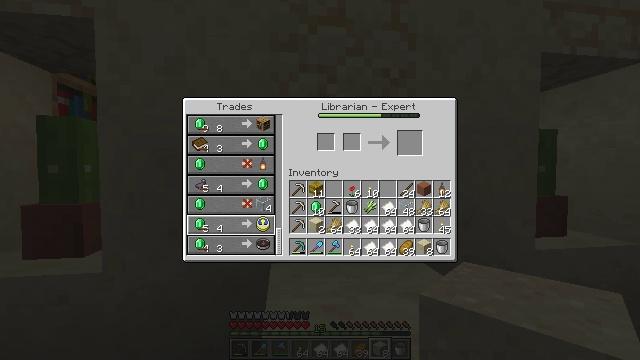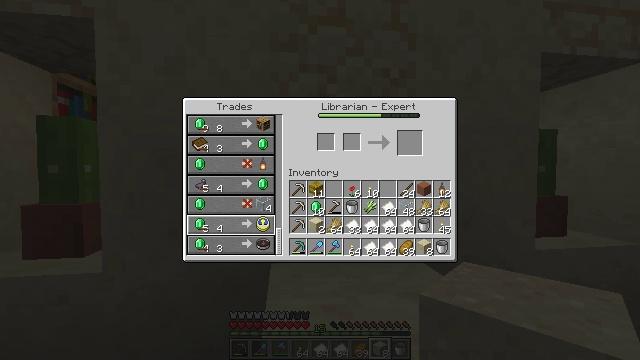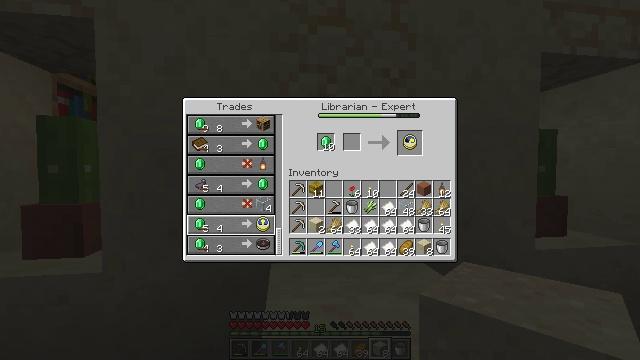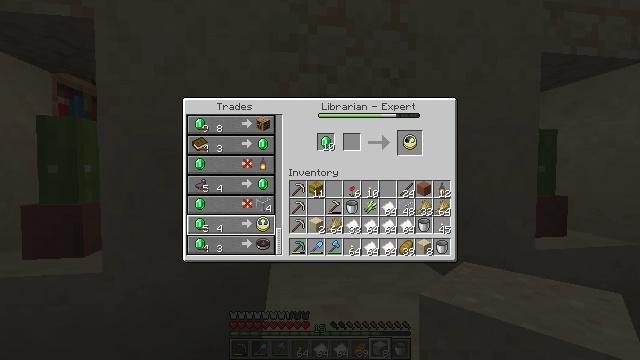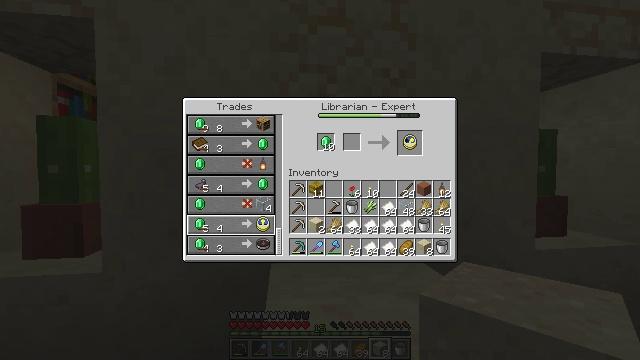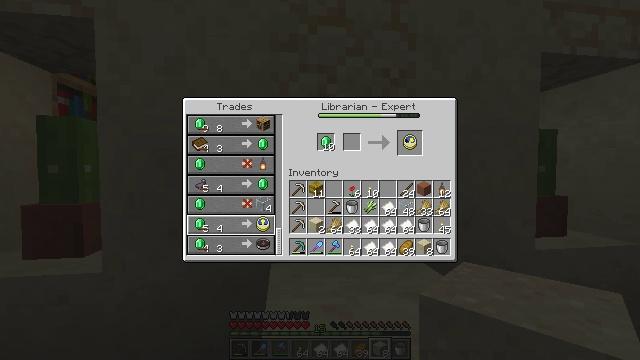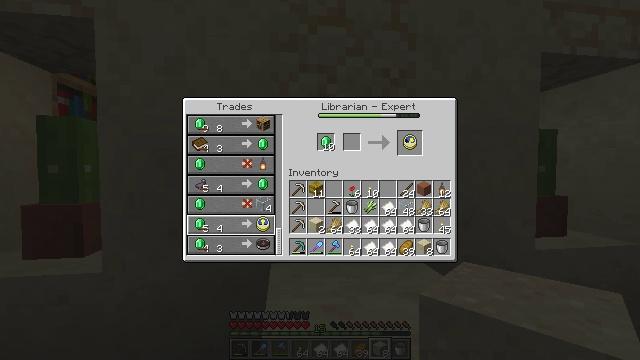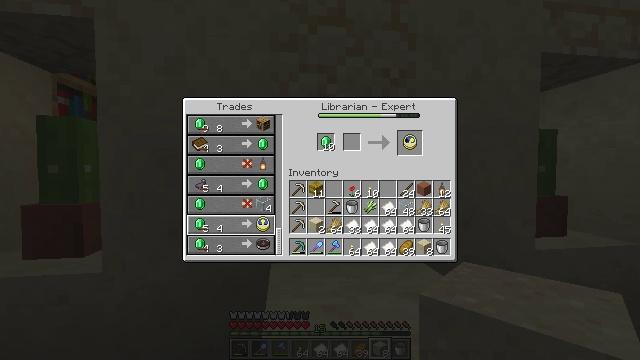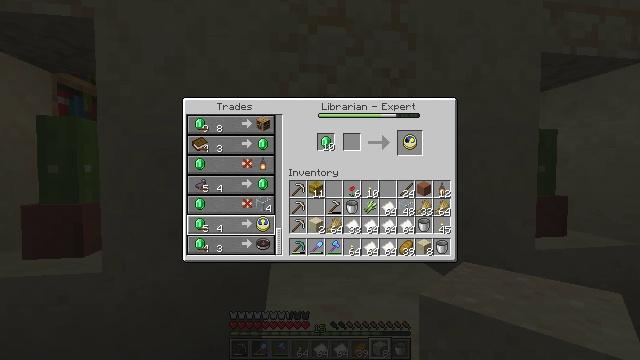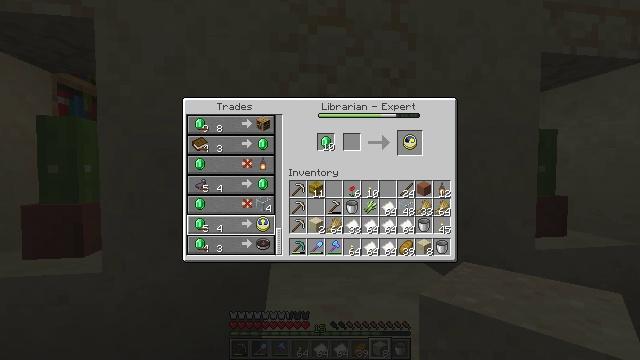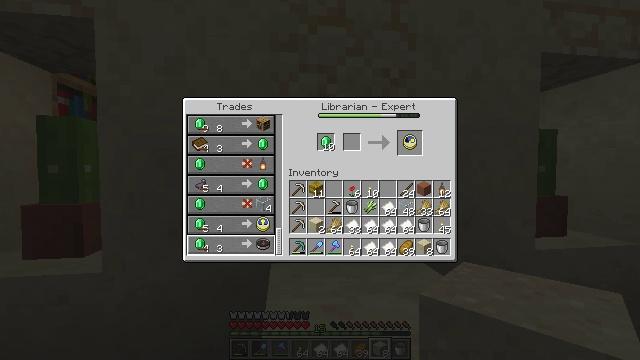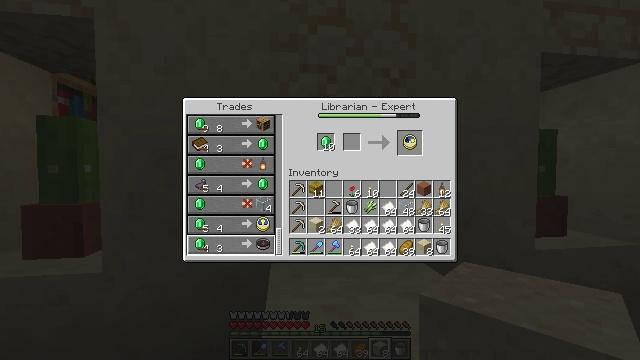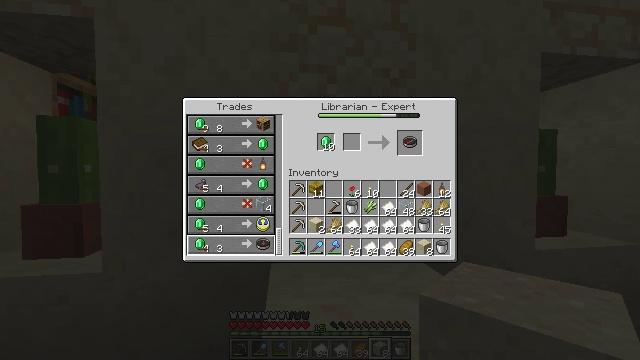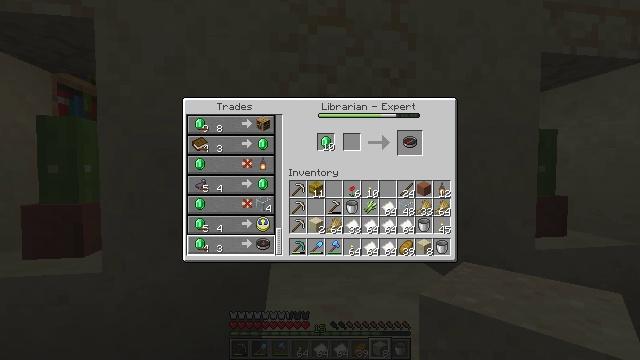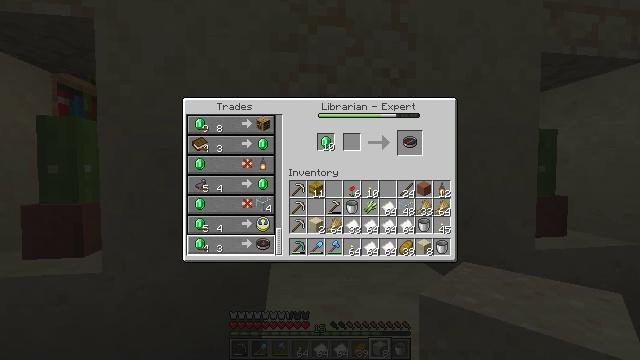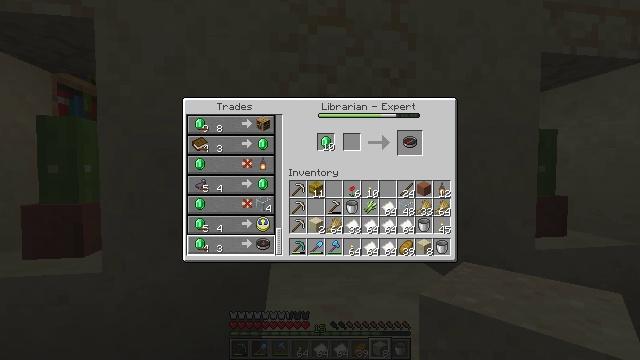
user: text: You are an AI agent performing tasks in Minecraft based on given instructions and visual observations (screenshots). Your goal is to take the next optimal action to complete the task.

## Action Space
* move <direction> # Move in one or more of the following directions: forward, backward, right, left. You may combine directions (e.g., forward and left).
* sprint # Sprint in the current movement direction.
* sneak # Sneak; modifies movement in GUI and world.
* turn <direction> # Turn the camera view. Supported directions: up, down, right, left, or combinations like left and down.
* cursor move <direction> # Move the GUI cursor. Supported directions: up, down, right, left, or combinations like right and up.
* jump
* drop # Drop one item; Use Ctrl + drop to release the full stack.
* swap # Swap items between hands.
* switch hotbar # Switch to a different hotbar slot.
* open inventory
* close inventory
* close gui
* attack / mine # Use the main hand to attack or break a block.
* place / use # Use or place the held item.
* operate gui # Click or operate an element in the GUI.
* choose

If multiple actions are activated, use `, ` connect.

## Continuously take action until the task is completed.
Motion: motion action
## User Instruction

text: Make a compass on the crafting table using the correct recipe.
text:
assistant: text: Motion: no_op
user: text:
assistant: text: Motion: operate gui
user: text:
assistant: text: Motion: operate gui
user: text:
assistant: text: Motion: operate gui
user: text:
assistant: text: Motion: no_op
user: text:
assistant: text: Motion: no_op
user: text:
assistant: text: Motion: no_op
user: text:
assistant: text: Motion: no_op
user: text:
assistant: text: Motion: no_op
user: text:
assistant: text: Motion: no_op
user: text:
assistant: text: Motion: no_op
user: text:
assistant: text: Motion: operate gui
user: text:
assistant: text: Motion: operate gui
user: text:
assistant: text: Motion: operate gui
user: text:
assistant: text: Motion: no_op
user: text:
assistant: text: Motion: no_op
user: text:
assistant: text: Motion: no_op
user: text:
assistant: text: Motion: no_op
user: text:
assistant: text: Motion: no_op
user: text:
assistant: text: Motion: no_op
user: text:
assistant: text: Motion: no_op
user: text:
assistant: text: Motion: no_op
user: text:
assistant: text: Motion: no_op
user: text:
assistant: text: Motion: no_op
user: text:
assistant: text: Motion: no_op
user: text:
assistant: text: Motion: operate gui
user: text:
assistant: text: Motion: operate gui
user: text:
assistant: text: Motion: operate gui
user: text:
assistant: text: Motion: no_op
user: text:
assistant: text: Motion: no_op